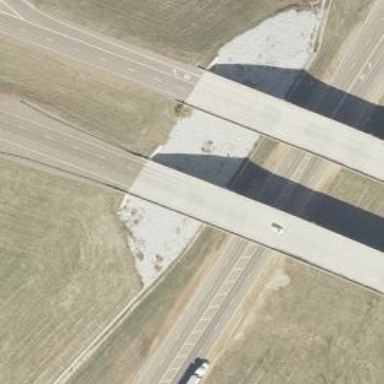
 surfaced with asphalt. It is classified as trunk highway."